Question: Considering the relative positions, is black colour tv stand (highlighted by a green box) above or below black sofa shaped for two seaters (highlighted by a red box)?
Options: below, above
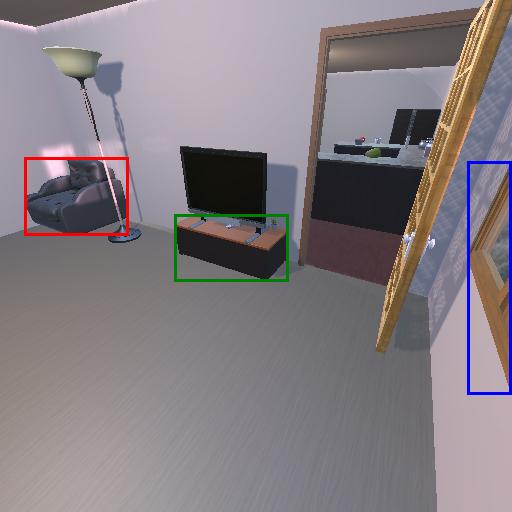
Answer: below